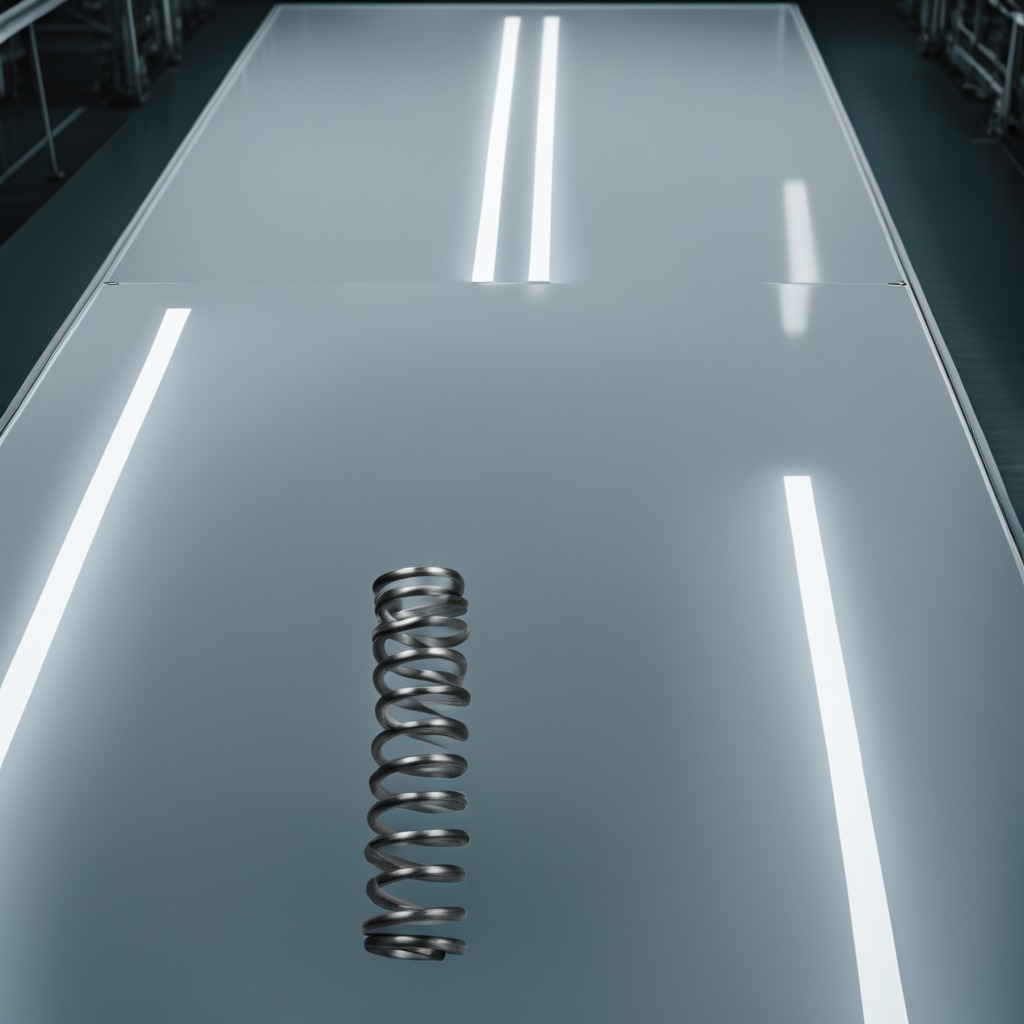
A coiled metal spring lies on a high-gloss table in a ship maintenance bay industrial lighting.